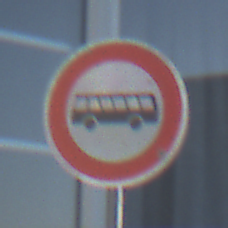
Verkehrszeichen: VerbotKraftomnibusse
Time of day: MorningAfternoon
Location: Outdoor (Urban)
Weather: Clear
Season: NotSpecified
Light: Natural